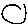
Label: moon